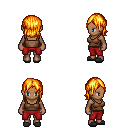
a pixel art fantasy rpg character, female body template, human, dark skin, brown pirate shirt, red pants, light blonde long bangs hairstyle, gray slippers, four views (front, back, left, right), 2x2 character sprite sheet, small pixel art, hard edges, no anti-aliasing